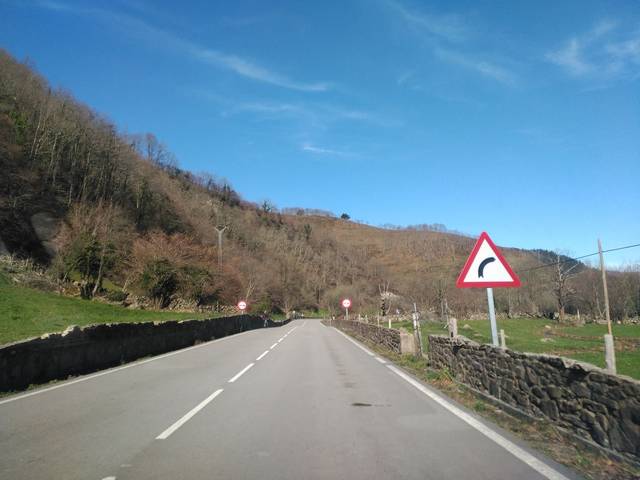
Region: Spain
Coordinates: 43.185, -4.305